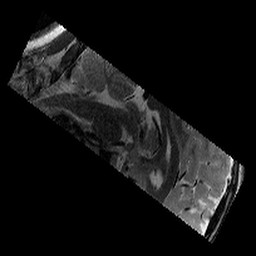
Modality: T2w
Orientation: sagittal
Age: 13
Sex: male
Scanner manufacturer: siemens
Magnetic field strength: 3 T
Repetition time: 8.46 s
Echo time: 0.067 s